Question: I have recently started to use Firebase. However, since I am not familiar with NoSQL databases I am having a little trouble structurizing it.
I am developing a timesheet application, several users can input their starting and ending hours each day they go to work and it will be saved into a database.
At the moment the structure of my firebase looks like this :

However, I am having some trouble accessing this data in my application. On top of that this just doesn't feel right. First I wanted to just add a new entry under 'timesheet' every time a user inputs something, but obviously, I do not want a user to be able to add 2 entries for one day either.
I know that there's probably some complex way to stop a user from doing this, but I feel that this could all be solved in an easier way if I just saw how I should best structure this database.
Later I want to loop through all the days in the current month for a specific user to show him in a table all his starting/ending hours for each day of the month.
Update: I was thinking about denormalizing my database, but would that really help anything?
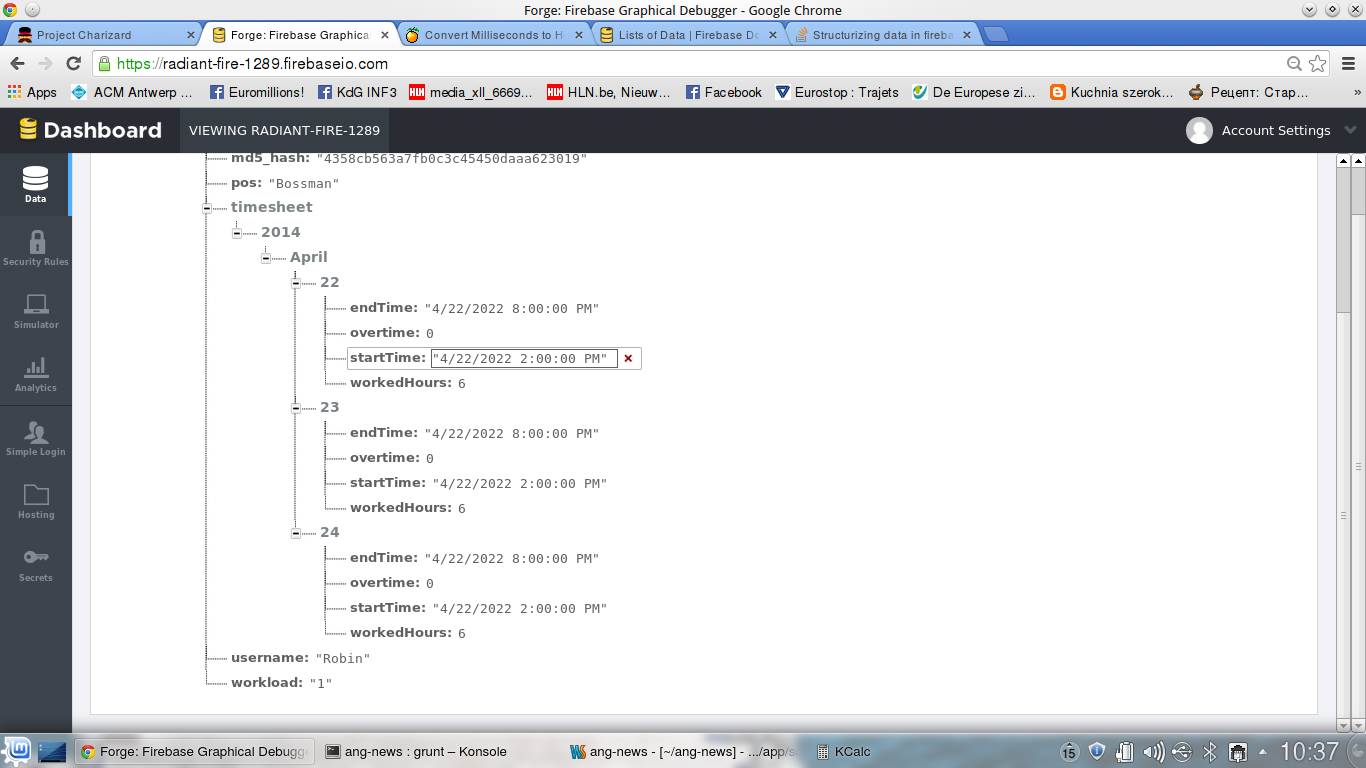
Answer: You should read <URL>, written by the Firebase team.
TL;DR is that you denormalize your data because Firebase is optimized for certain kinds of operations (you don't need to fully understand the nitty gritty of that optimization to use Firebase properly).
### "I am having some trouble accessing this data in my application"
What kind of trouble?
### "I do not want a user to be able to add 2 entries for one day either."
That isn't really a denormalization problem; with your structure now, you could just check a path for null.
'new Firebase('path/to/timesheets/April/'+ queryDate) === null', where queryDate is the date you want to check for.
If the above returns true, your user hasn't submitted a timesheet. If so, you shouldn't allow them to.
### "I want to loop through all the days in the current month for a specific user to show him in a table all his starting/ending hours for each day of the month."
You can! Iterate with a for loop through all the values nested under the object that's returned when you ask for 'new Firebase("path/to/April")'.